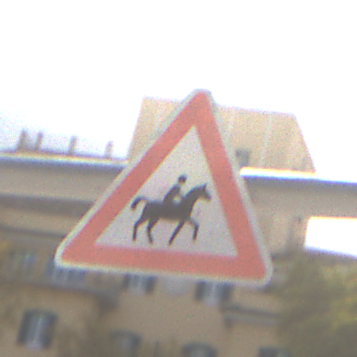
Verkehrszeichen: ReiterLinks
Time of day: MorningAfternoon
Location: Outdoor (Suburban)
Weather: PartlyCloudy
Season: NotSpecified
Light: Natural